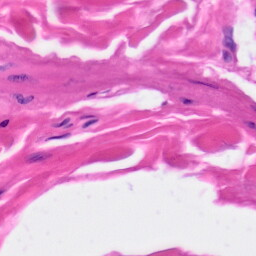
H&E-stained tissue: Skin